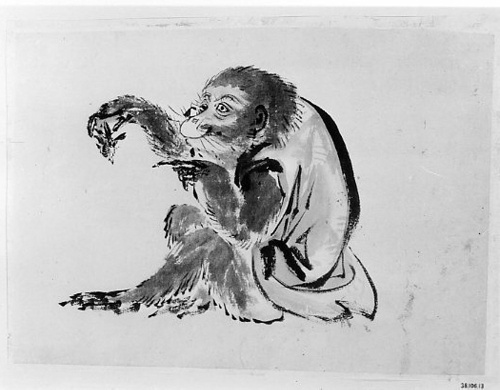
Artist: Hokusai School
Date: 19th century
Object type: Painting
Classification: Paintings
Medium: Unmounted painting; ink and watercolor on paper
Culture: Japan
Period: Edo period (1615–1868)
Dimensions: 8 3/8 x 11 3/8 in. (21.3 x 28.9 cm)
Department: Asian Art
Credit line: Fletcher Fund, 1938
Accession year: 1938
Repository: Metropolitan Museum of Art, New York, NY
Tags: Bees|Monkeys